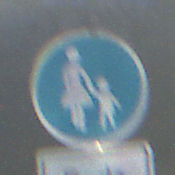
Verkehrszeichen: Gehweg
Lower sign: HinweisDurchVerbaleAngabe2
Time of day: SunriseSunset
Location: Outdoor (Nature)
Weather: PartlyCloudy
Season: Summer
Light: Natural